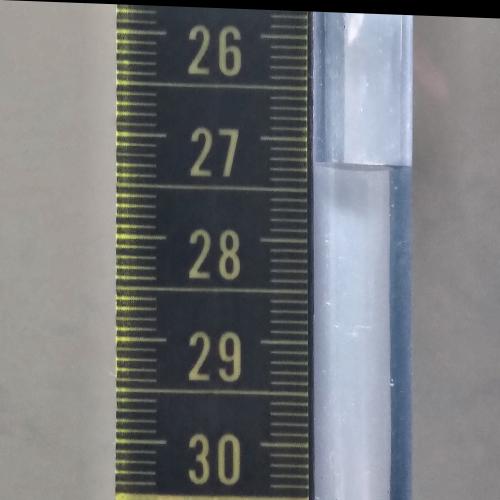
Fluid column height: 27.2 cm